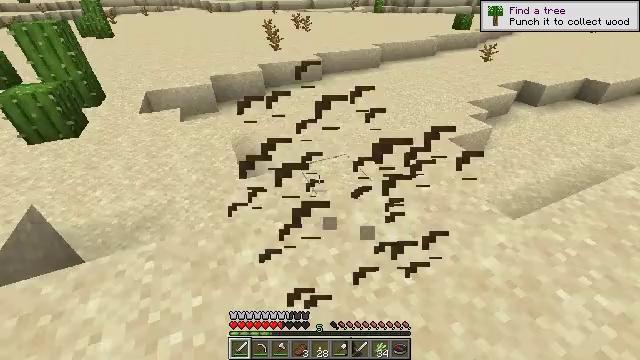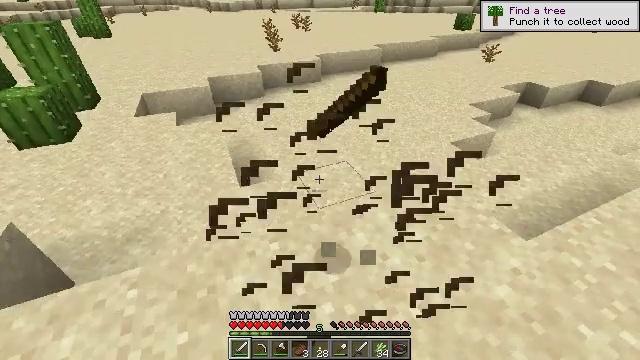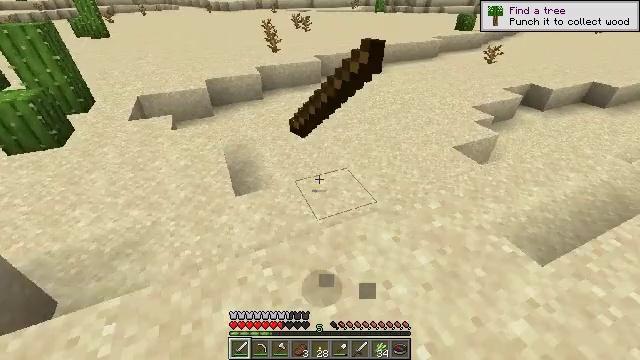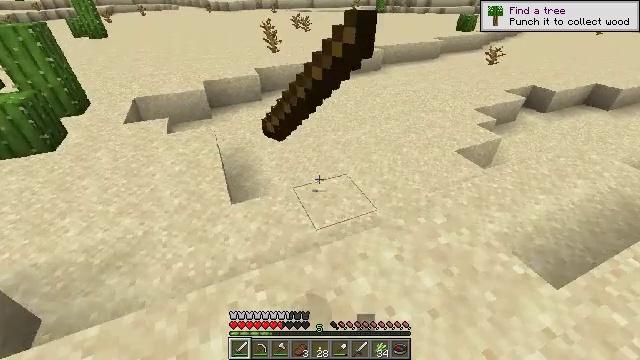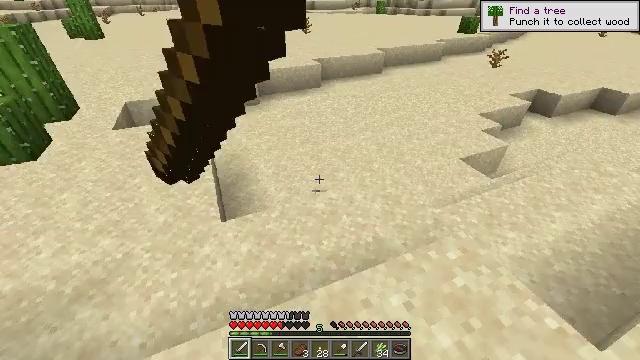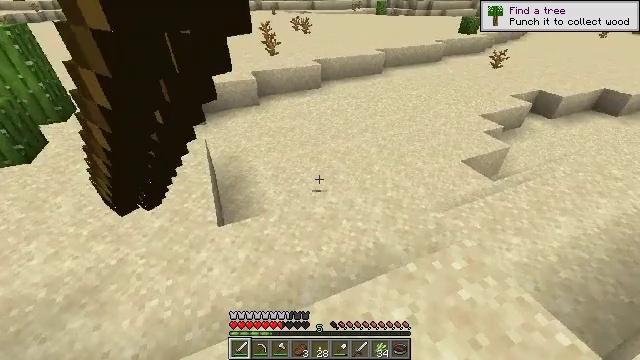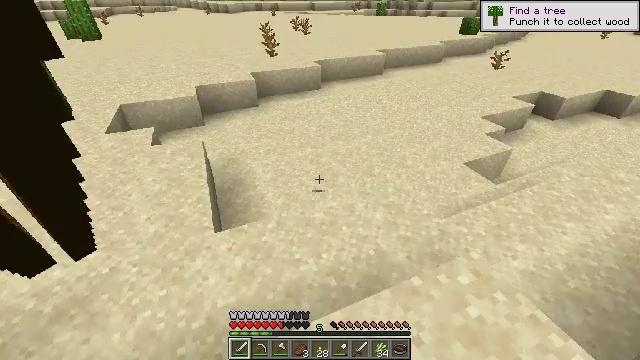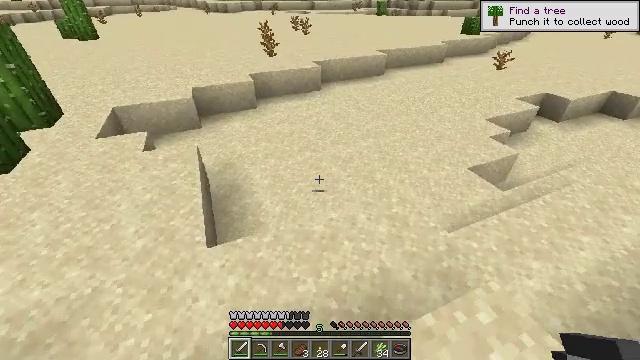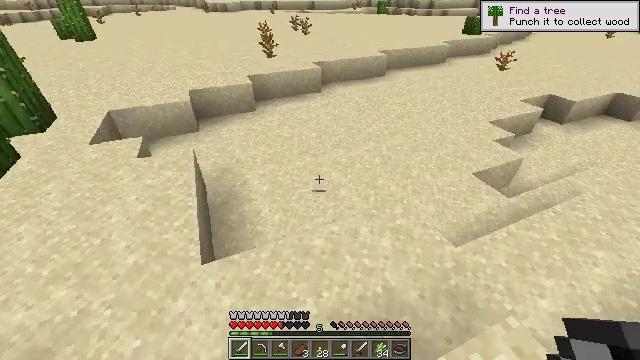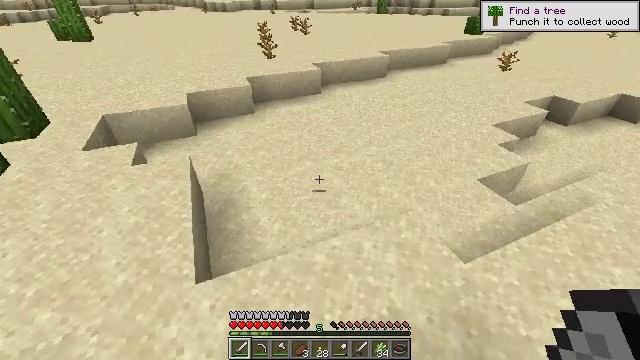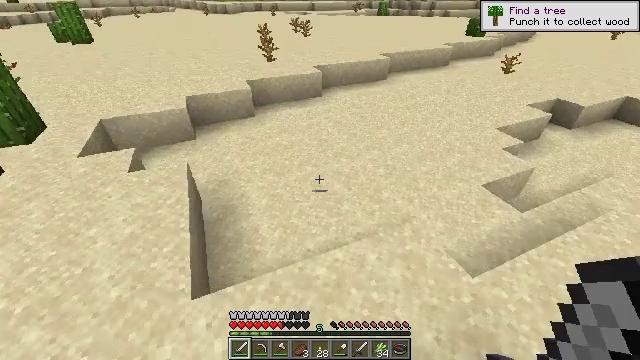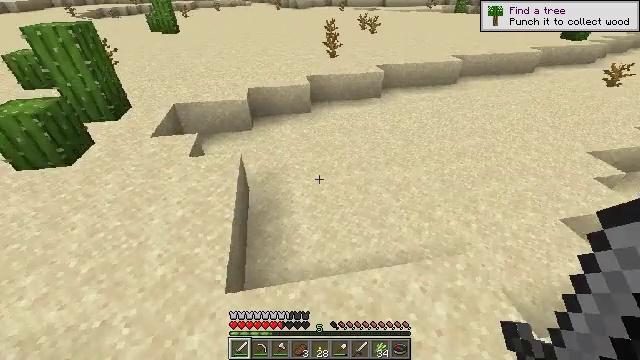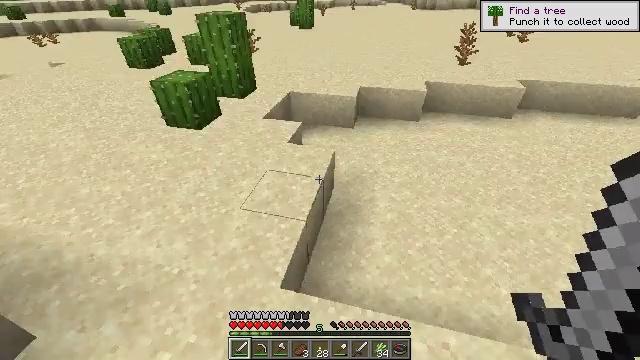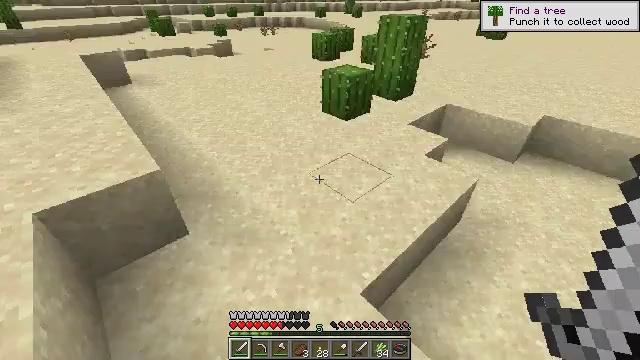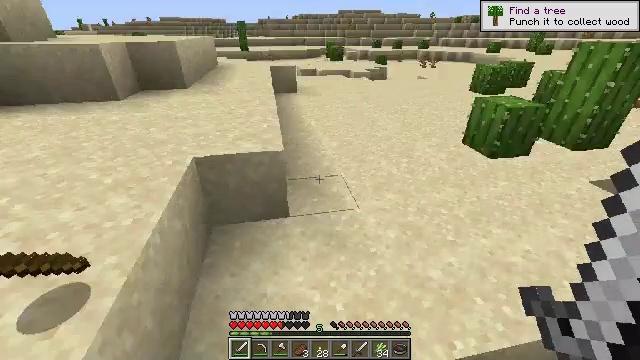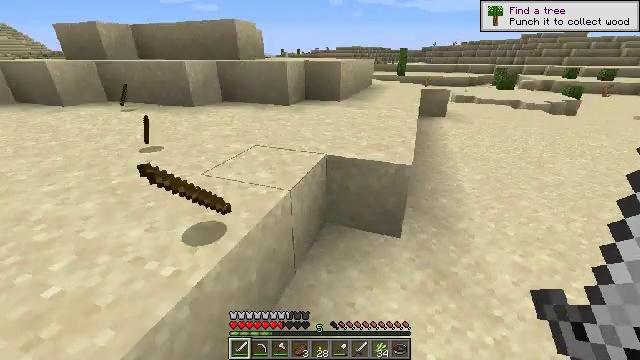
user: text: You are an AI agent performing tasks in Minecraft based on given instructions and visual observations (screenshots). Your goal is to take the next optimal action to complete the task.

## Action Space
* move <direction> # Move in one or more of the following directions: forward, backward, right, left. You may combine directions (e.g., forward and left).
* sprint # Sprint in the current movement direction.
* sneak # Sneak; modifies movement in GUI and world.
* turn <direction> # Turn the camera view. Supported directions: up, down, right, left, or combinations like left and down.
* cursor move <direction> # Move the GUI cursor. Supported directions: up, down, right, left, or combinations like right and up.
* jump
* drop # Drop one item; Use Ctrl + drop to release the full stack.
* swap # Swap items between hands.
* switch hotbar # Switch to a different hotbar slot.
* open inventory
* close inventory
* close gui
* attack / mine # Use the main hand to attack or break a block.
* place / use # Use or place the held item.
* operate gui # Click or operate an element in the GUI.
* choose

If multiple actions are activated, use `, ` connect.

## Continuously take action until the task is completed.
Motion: motion action
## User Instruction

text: Remove an iron helmet from the inventory.
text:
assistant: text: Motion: move forward
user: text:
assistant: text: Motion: move forward
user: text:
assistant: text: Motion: move forward
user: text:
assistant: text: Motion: move forward
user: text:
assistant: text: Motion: move forward
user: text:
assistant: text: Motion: move forward
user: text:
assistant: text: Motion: move forward
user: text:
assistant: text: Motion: move forward
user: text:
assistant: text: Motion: move forward
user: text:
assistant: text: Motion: move forward
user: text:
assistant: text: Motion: move forward, turn left
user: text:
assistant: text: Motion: move forward, turn left
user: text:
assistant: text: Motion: move forward, turn left and up
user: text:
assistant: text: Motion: turn left and up
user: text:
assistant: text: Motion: turn left and up
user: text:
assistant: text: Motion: turn left and up
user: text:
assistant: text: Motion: move back
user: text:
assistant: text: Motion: move back
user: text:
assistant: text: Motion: move back
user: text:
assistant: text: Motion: move back, turn left
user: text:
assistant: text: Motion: move back, turn left
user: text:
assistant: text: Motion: move back, turn left
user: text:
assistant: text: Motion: move back
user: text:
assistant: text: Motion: move back
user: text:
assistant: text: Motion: move back
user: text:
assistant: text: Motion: no_op
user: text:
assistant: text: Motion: no_op
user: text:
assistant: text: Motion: no_op
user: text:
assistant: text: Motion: no_op
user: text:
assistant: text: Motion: move forward